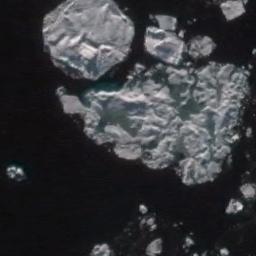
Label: sea_ice